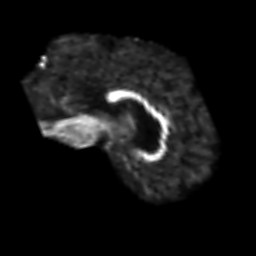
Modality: FA
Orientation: sagittal
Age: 56
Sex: male
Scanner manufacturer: siemens
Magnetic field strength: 3 T
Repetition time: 3.2 s
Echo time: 0.081 s